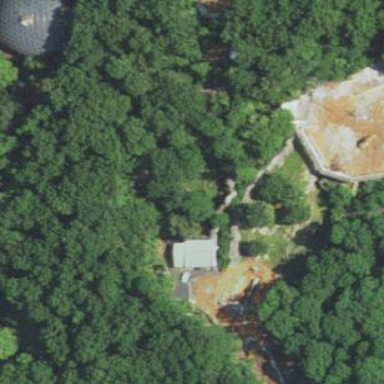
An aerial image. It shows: Wall surrounding tourist attraction.